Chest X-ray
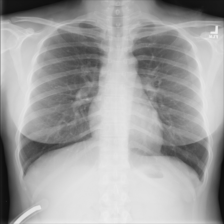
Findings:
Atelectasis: negative
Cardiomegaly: negative
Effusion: negative
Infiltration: negative
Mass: negative
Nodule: negative
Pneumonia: negative
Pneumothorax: negative
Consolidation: negative
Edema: negative
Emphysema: negative
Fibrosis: negative
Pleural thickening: negative
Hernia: negative